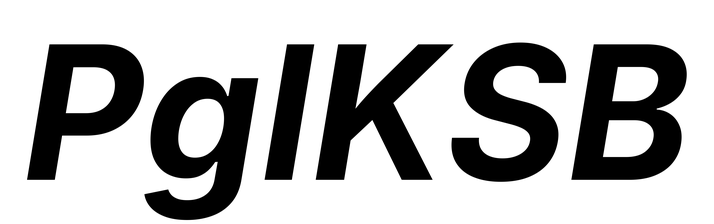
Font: Inter-Italic_Bold_Italic